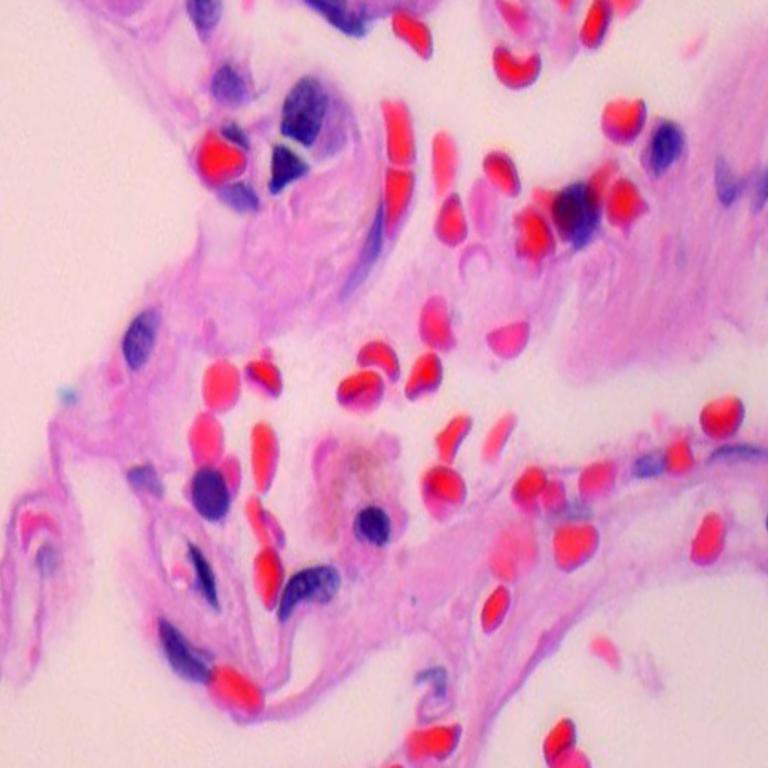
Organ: lung
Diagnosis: benign